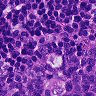
Metastatic tissue present: no